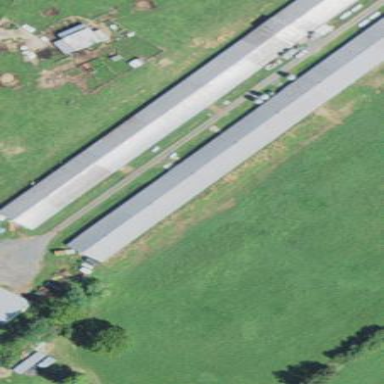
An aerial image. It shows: Farm auxiliary building.